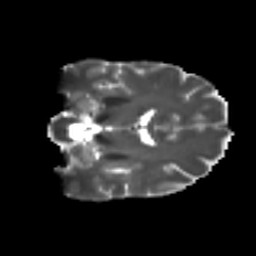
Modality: T2w
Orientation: coronal
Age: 51
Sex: female
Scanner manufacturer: ge
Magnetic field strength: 3 T
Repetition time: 7.8 s
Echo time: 0.0606 s